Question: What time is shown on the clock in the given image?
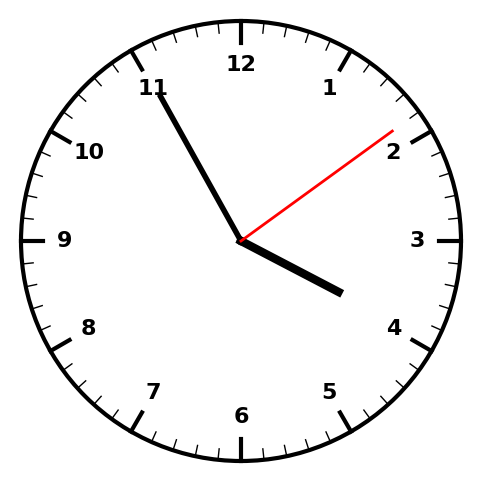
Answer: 03:55:09